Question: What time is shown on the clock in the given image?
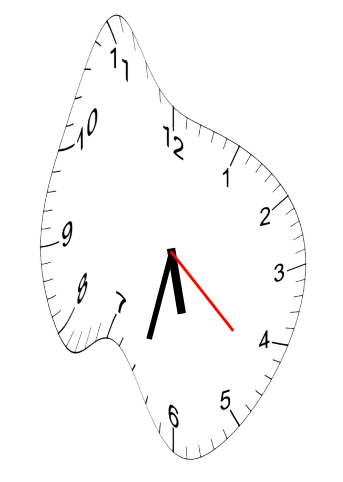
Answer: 05:32:22